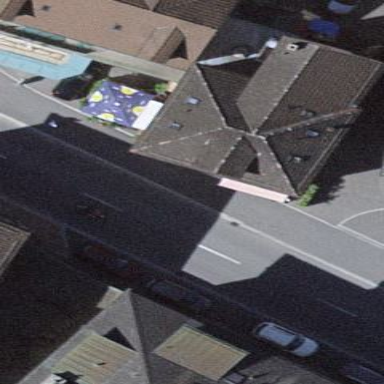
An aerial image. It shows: There is pub in the building.